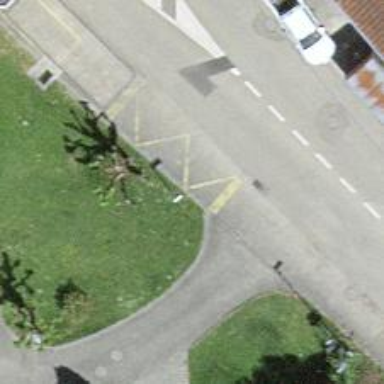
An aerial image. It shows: Bus stop with platform for public transport.